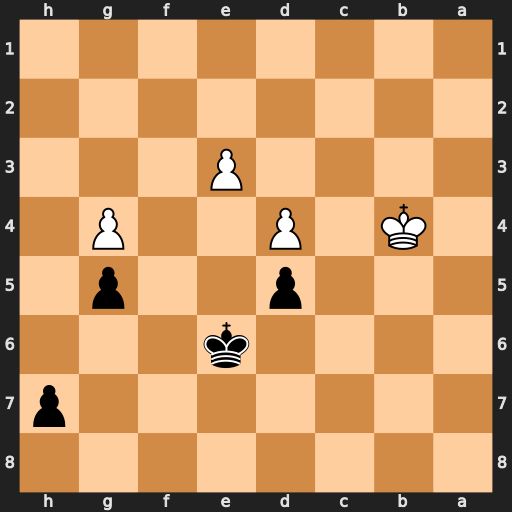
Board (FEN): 8/7p/4k3/3p2p1/1K1P2P1/4P3/8/8
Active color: b
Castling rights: -
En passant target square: -
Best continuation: h5 gxh5 g4 e4 dxe4